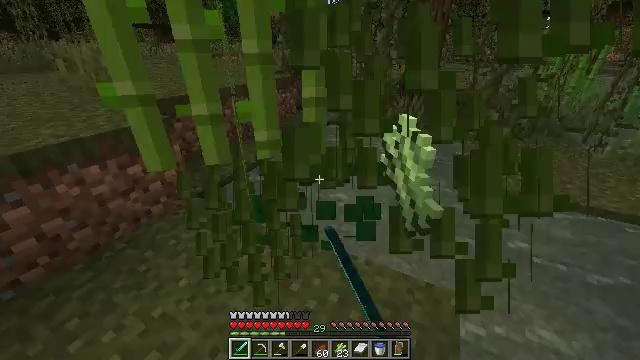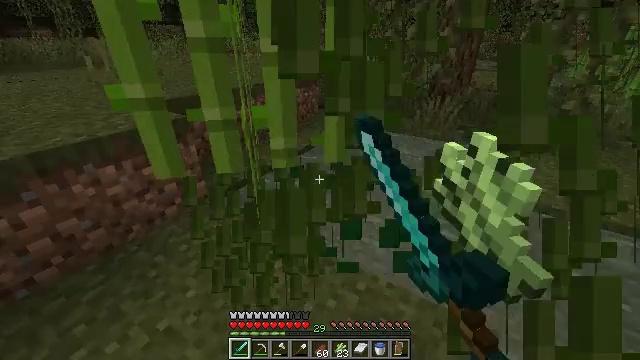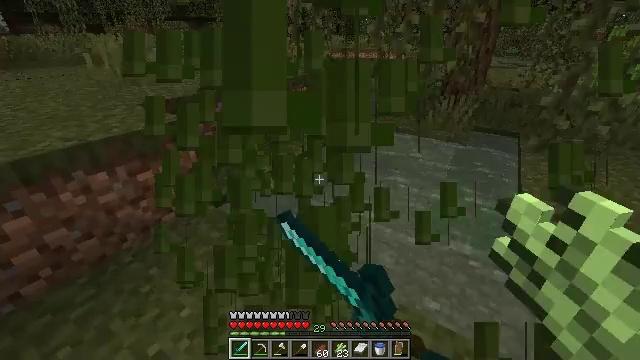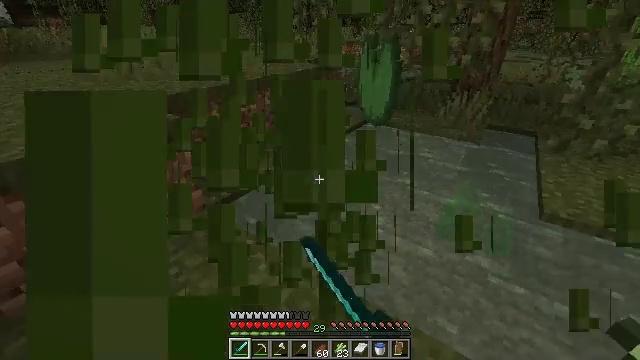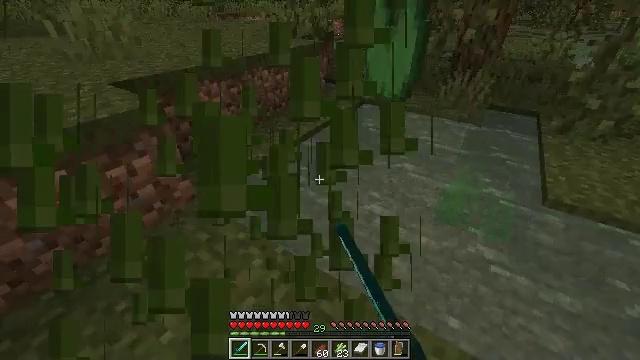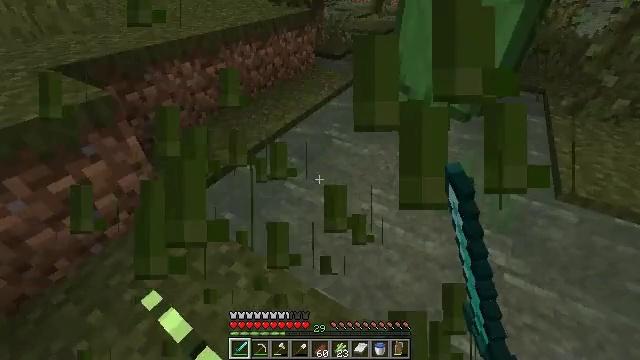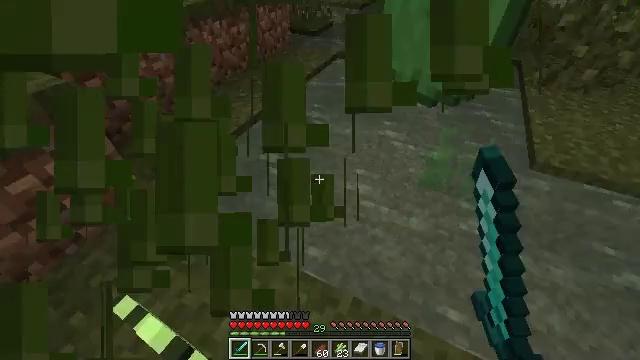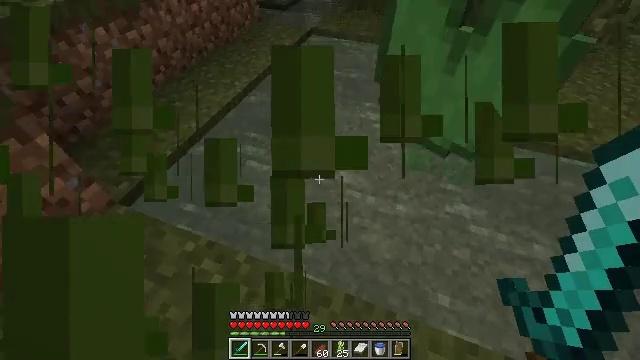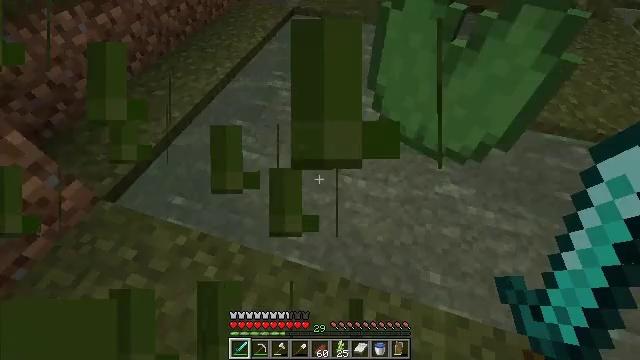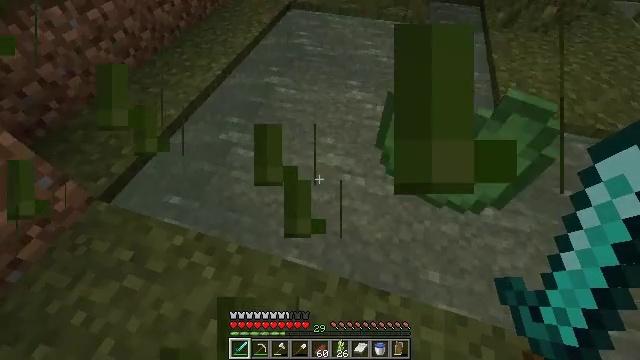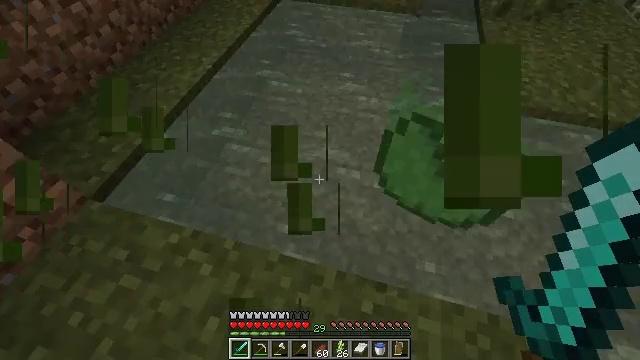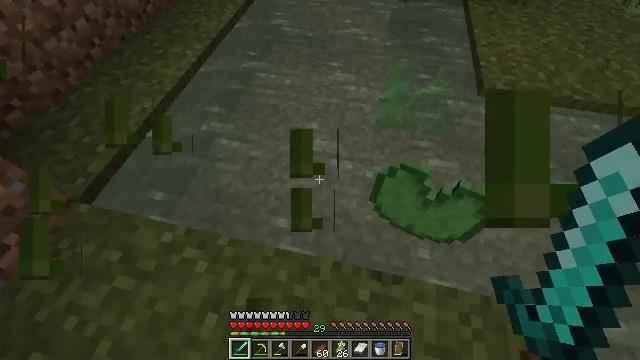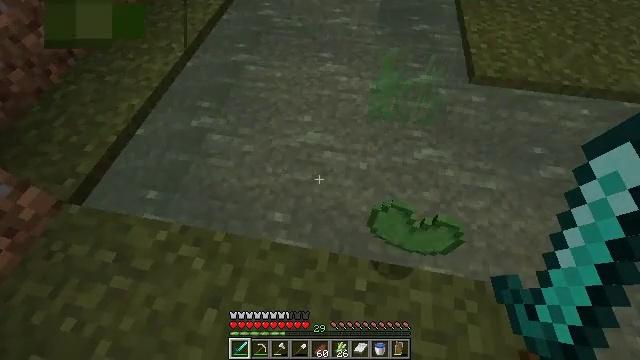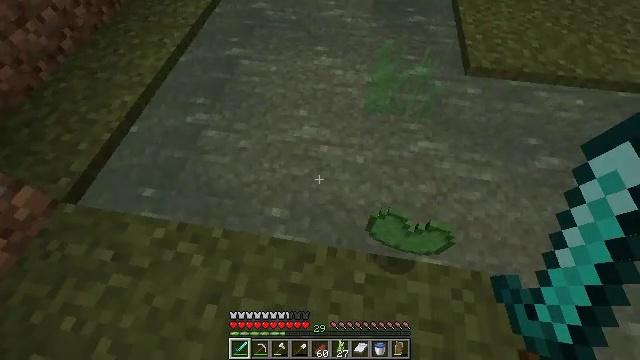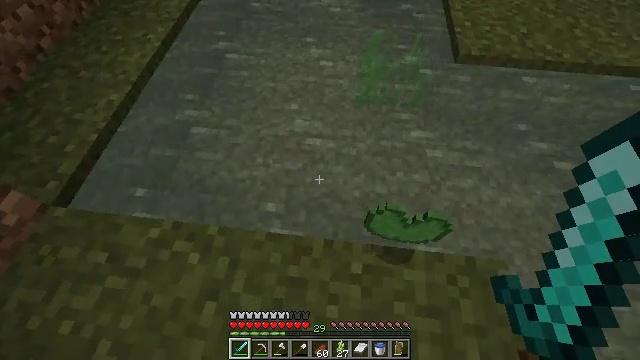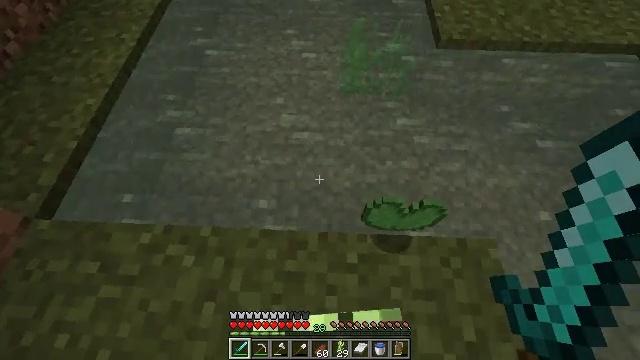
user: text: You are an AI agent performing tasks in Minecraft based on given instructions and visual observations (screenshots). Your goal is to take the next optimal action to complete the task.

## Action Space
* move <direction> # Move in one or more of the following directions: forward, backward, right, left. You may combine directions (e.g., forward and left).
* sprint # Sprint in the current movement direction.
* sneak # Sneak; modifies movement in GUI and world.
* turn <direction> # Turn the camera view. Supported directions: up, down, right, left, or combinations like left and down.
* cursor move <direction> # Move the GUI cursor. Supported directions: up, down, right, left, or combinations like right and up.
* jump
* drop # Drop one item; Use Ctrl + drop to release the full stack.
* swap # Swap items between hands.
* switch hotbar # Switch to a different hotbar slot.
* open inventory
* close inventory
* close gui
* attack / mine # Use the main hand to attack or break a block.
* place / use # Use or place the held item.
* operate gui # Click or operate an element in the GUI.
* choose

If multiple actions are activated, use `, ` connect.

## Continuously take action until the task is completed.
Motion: motion action
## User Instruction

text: Collect sugar cane near water sources.
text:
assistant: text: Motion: move forward, turn left, attack / mine
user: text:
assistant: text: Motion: move forward, turn left, attack / mine
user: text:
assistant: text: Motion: move forward, turn left and down, attack / mine
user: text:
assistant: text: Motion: move forward, turn right and down, attack / mine
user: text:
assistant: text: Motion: move forward, turn right and down
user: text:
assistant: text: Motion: turn right and down
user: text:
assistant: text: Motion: turn right and down
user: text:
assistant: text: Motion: turn right and down
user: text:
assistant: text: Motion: turn down
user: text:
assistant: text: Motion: turn right and down
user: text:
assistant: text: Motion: turn right and down
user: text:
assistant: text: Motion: turn right and down
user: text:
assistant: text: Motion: turn right and down
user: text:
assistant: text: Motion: turn right and down
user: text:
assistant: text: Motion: turn right and down
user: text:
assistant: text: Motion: turn right and down
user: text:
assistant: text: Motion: turn right
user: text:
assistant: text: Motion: turn right and up
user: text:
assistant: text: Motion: turn right
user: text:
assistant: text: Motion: turn right and up
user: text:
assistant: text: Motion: turn right
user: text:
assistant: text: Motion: turn right and up
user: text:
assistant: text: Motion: turn right and up
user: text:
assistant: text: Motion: turn up
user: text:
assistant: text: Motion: turn up
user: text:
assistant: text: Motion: move forward, sprint, turn up
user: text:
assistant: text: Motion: move forward, sprint, turn up
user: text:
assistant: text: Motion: move forward, sprint, turn left and up
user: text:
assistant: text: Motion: move forward, sprint, turn left and up
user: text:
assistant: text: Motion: move forward, sprint, turn left and up